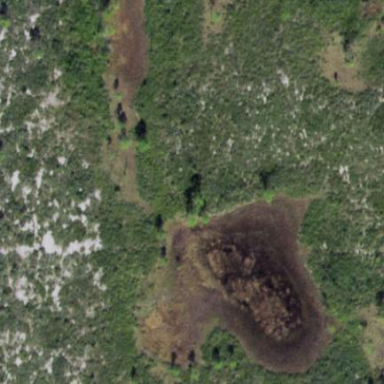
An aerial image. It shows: Marsh wetland.